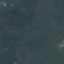
Land use / land cover: Pasture